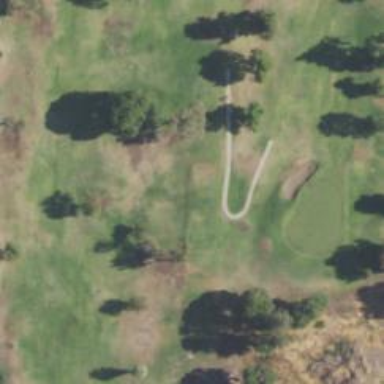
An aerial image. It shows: Path for both roads and golfers.